Question: I am able to read and wirte in my NFC demo app but I need to check if the NFC option in setting menu is enabled or not . If its not enable I want to direct the user to the setting menu(I know how to do this) similar to NFC TagWriter by NXP.

In my application I am using the following SDK version
'''
<uses-sdk android:minSdkVersion="7" />
<uses-sdk android:maxSdkVersion="16"/>
'''
I am unable to check if the setting is enabled or not.
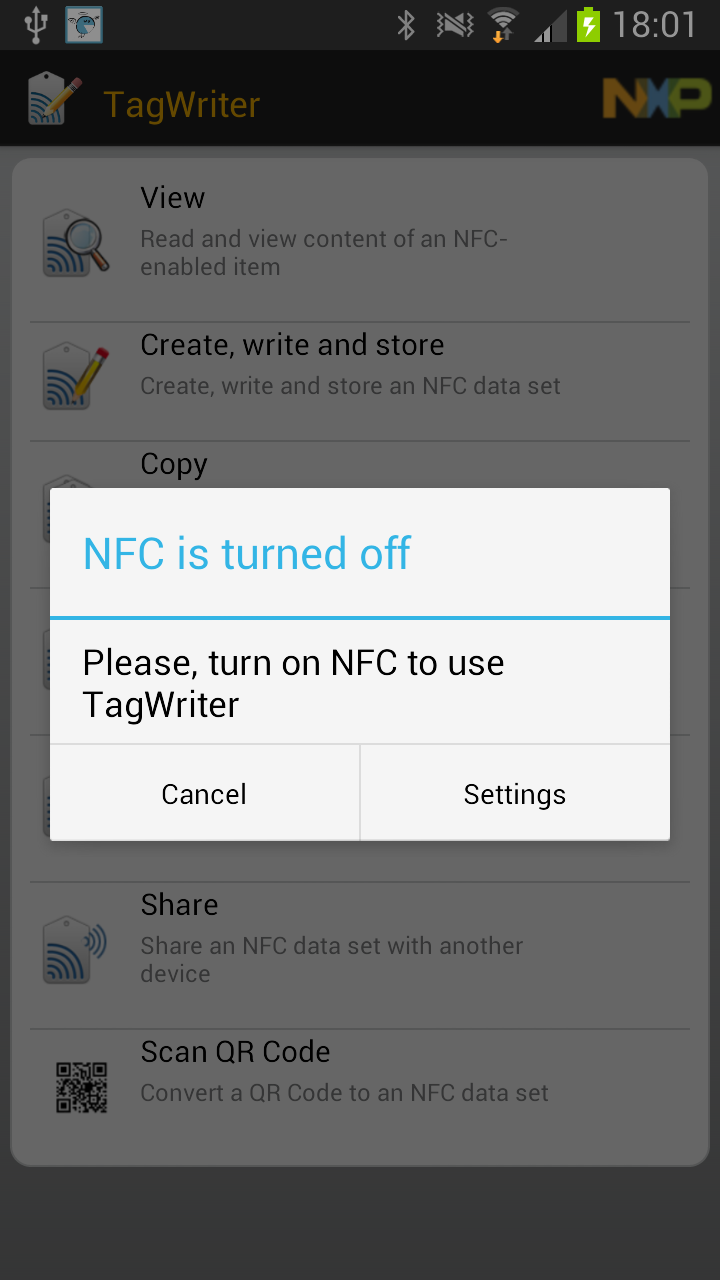
Answer: <URL> gets it right, however also note that from Android version 16, there is a more specific settings action for NFC:
'''
protected void startNfcSettingsActivity() {
if (android.os.Build.VERSION.SDK_INT >= 16) {
startActivity(new Intent(android.provider.Settings.ACTION_NFC_SETTINGS));
} else {
startActivity(new Intent(android.provider.Settings.ACTION_WIRELESS_SETTINGS));
}
}
'''